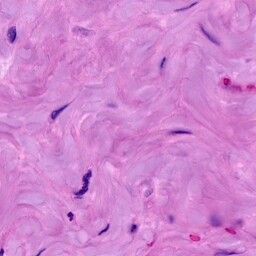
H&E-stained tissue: Breast